Question: I am very new for Joomla. When I try to install it in my enviroment, in step 2, I am blocked because of database type to choose.

Obviously, no option to choose at all!!
However, in my window enviroment, there are 2 database: sqlserver&mysql.
Any suggestion is appreciated.
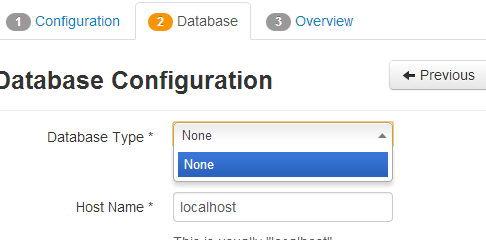
Answer: Hm... sorry, forgive my silly question. In my enviroment, my sql has not been supported by PHP. That's the root